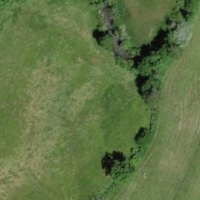
EUNIS habitat code: 52
Species observed at this site:
Impatiens balfourii